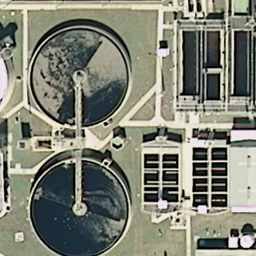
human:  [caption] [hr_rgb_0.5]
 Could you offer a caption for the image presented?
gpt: Two are three storage tanks triangularly distributed in the lawn .

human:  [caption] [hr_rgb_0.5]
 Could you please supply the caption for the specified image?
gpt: There are two storage tanks in the lawn with some buildings beside .

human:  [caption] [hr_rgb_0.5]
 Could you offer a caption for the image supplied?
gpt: Two round storage tanks are in the lawn with some buildings beside .

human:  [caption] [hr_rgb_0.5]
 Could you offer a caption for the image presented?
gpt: Two storage tanks are triangularly distributed in the lawn .

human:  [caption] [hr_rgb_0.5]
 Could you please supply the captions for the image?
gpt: Two round storage tanks are in the lawn with some buildings beside .